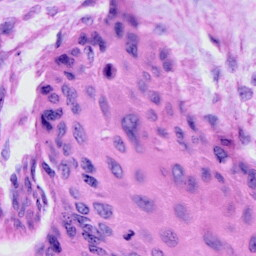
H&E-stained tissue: Cervix